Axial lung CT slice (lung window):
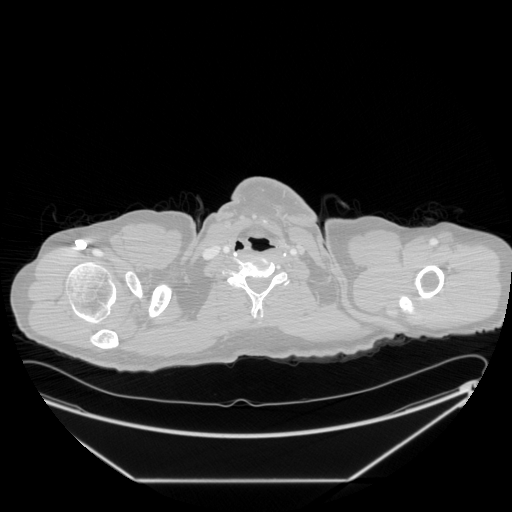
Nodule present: no